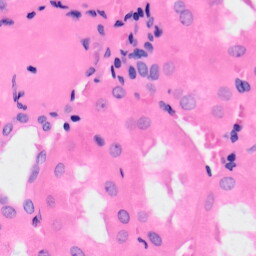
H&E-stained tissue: Kidney